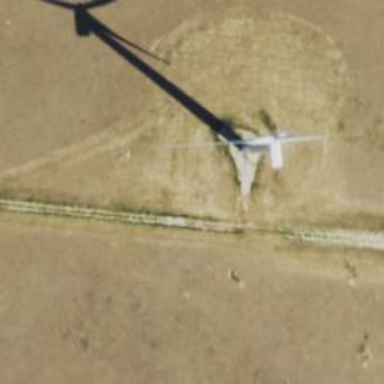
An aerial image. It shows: Wind generator using horizontal axis wind turbines.